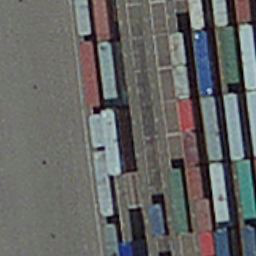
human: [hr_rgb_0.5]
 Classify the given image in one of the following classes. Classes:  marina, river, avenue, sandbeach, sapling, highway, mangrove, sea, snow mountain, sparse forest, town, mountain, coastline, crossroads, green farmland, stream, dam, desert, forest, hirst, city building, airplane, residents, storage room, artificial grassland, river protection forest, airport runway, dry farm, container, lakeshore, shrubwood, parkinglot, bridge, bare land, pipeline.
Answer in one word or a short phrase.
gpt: container